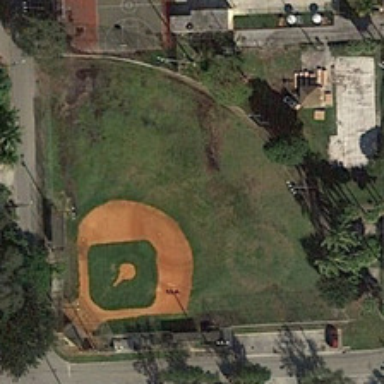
A baseball field is surrounded by some green trees .